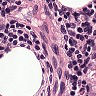
Metastatic tissue present: no